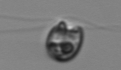
Label: flagellate_morphotype1